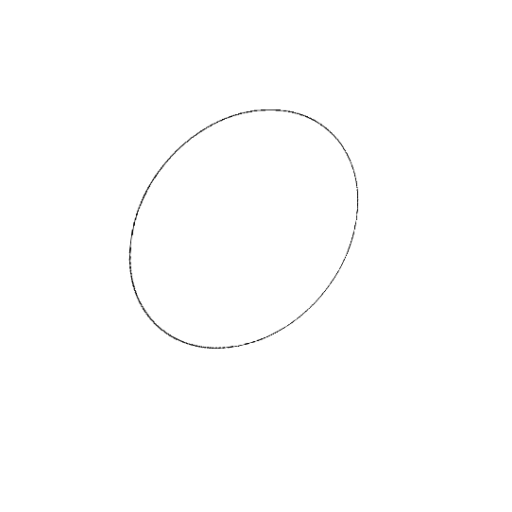
Crossing number: 0